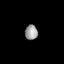
Tissue: lung
Cell type: Endothelial cells
Senescence score: 0.585
Nuclear area (px): 181
Mean DAPI intensity: 159.381